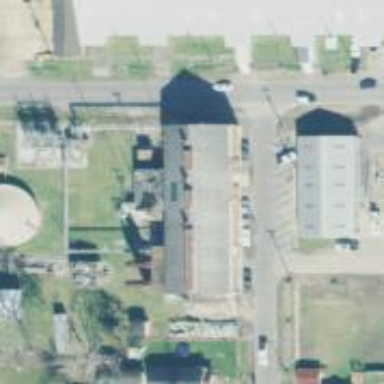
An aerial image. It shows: Generator is pictured.